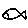
Label: fish